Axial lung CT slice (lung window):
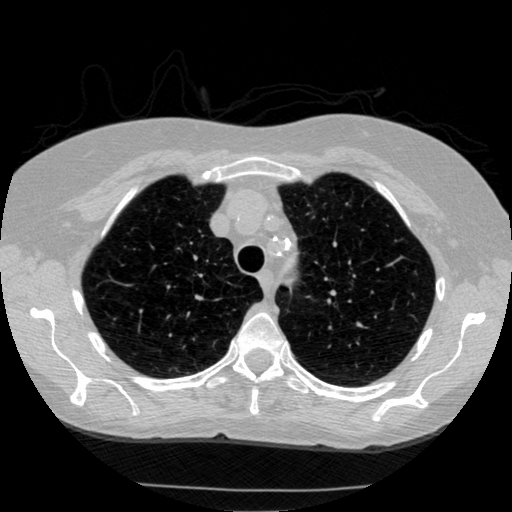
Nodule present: no